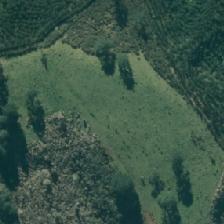
Land cover: high_producing_grassland